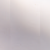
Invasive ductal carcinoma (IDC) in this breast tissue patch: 0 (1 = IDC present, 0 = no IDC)